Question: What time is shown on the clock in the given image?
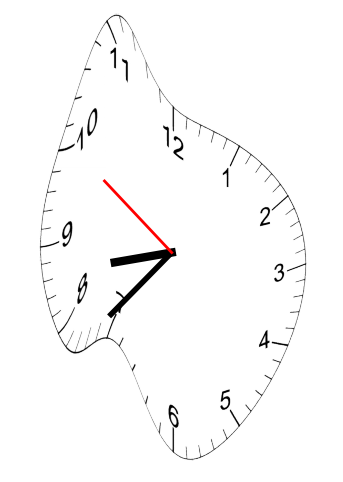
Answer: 08:36:50